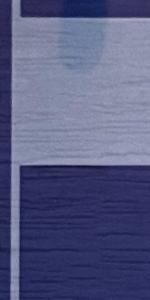
Label: Empty